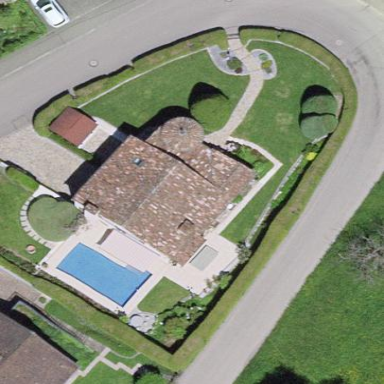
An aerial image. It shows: Simple house.